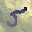
Label: 5